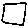
Label: square